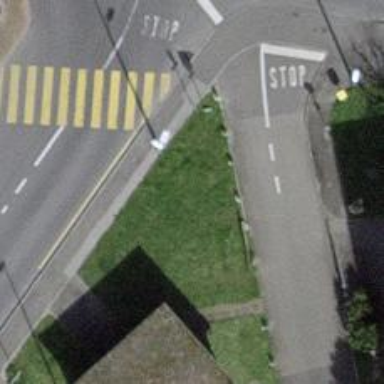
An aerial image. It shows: Post box is visible.